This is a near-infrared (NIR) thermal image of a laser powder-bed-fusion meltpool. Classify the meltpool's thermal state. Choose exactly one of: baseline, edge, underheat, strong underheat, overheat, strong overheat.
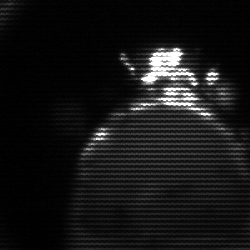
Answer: edge